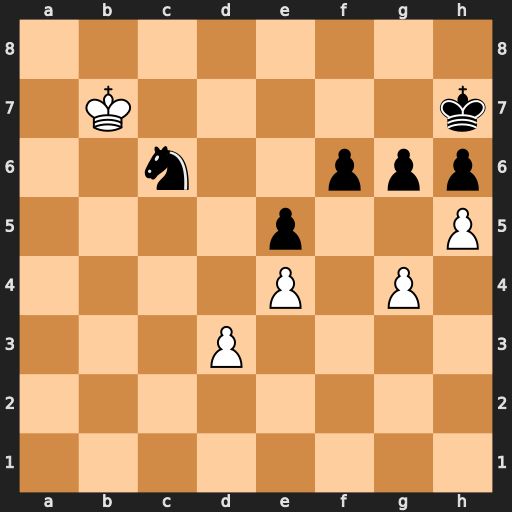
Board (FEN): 8/1K5k/2n2ppp/4p2P/4P1P1/3P4/8/8
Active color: w
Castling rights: -
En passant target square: -
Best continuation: Kxc6 Kg8 Kd5 Kf7 Kd6